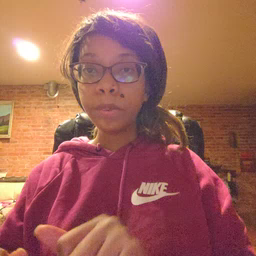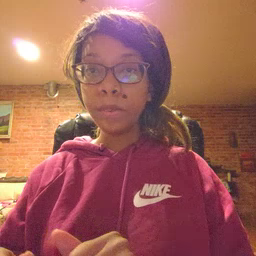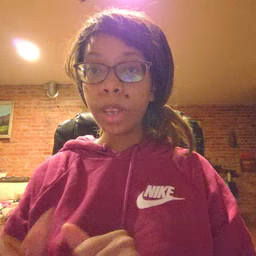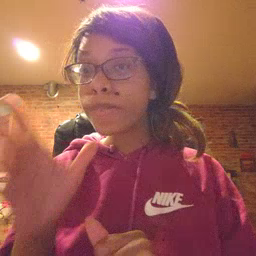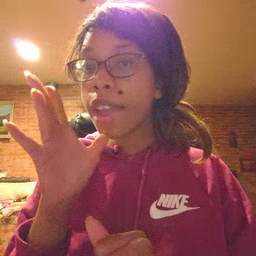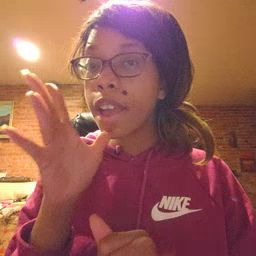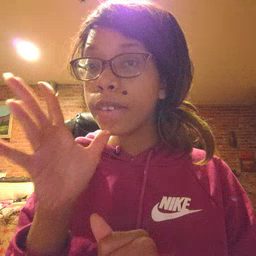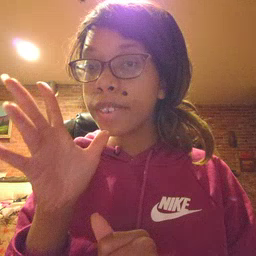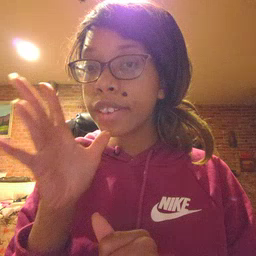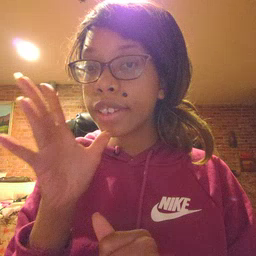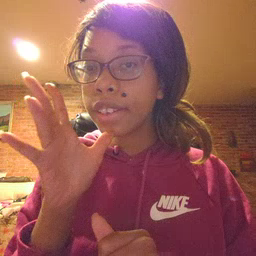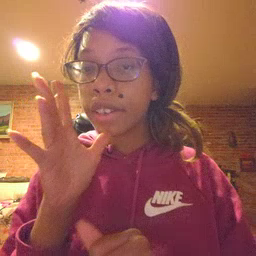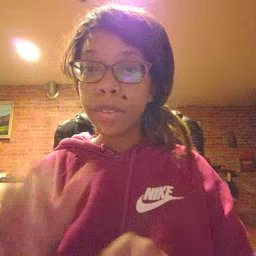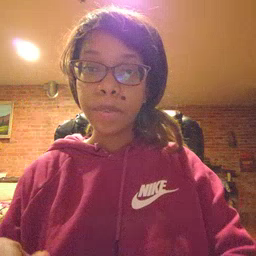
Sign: mom